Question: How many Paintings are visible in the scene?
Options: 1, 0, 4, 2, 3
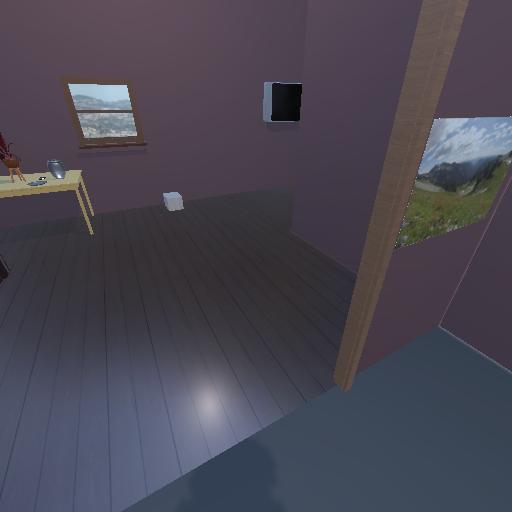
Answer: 1